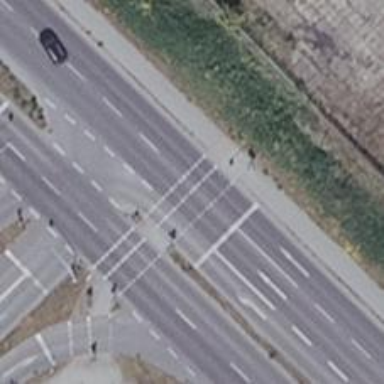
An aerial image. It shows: Primary highway.